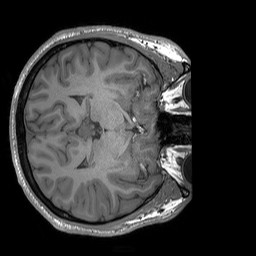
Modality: T1w
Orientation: axial
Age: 26
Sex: male
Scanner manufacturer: siemens
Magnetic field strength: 3 T
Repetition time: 1.9 s
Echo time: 0.00243 s